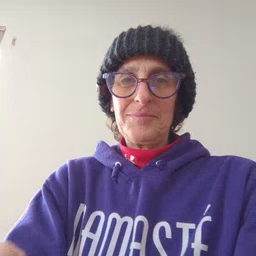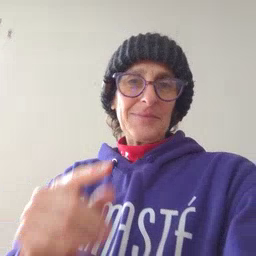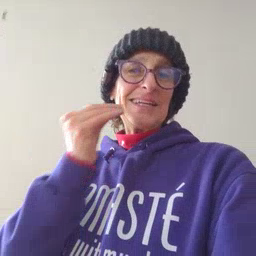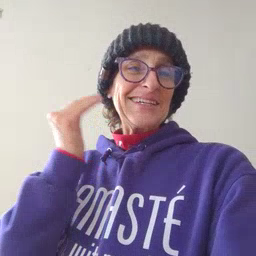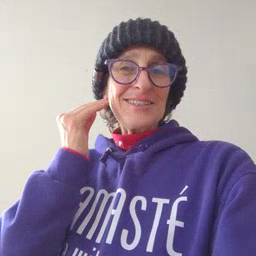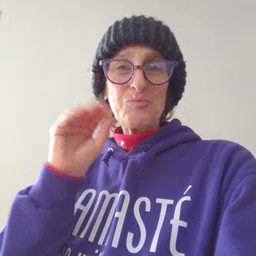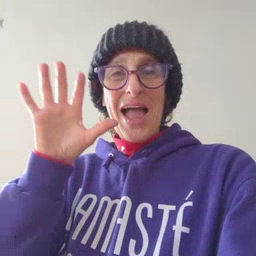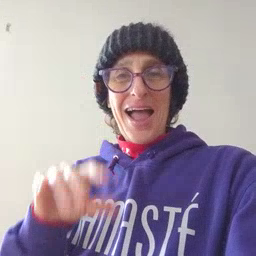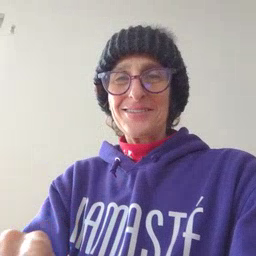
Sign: kiss